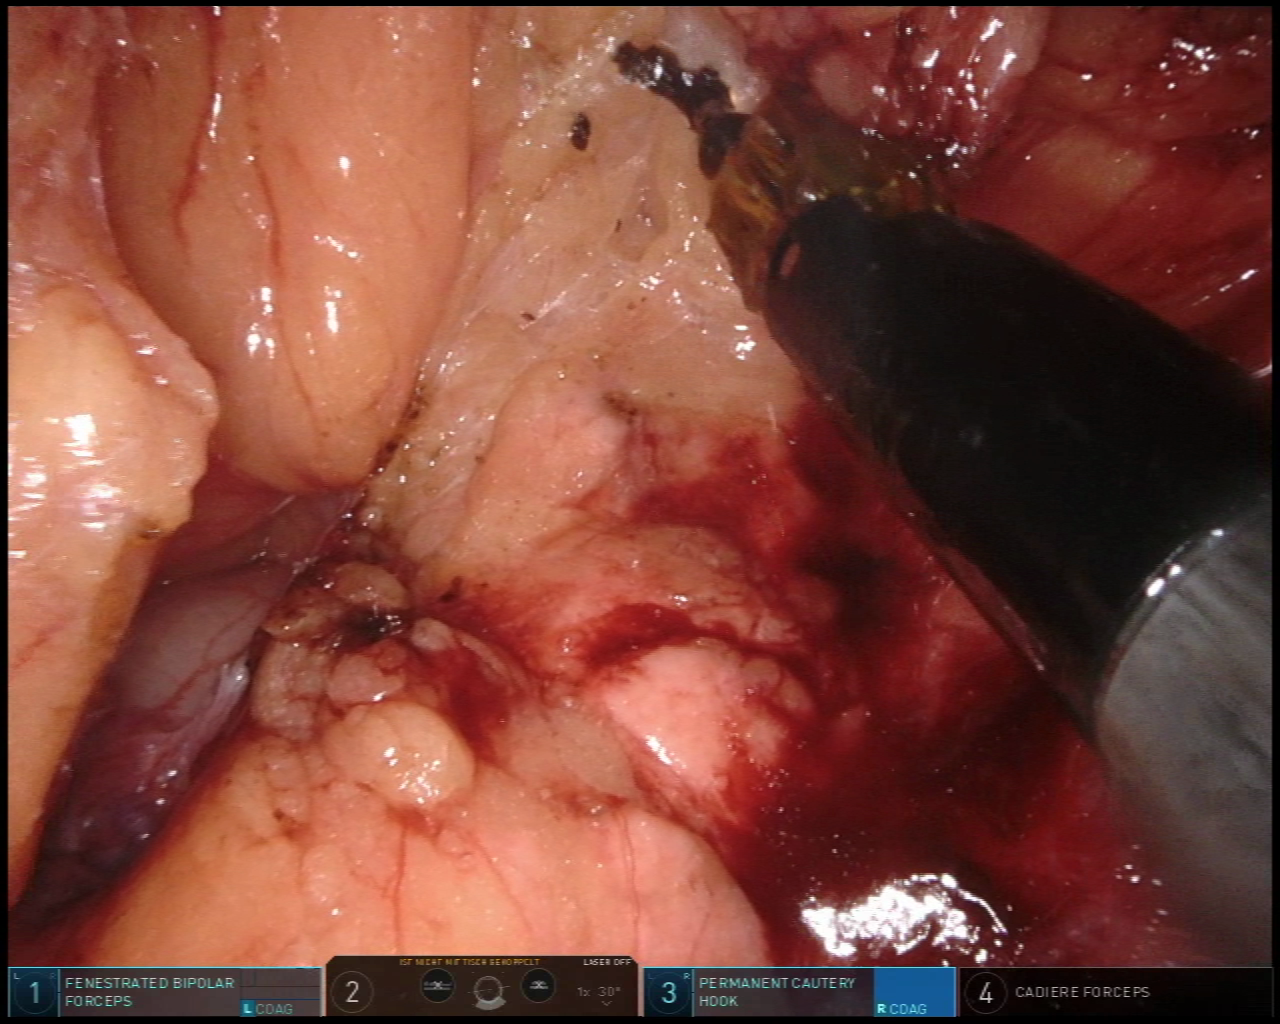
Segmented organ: stomach
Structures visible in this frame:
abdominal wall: no
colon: no
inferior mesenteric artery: no
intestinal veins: no
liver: no
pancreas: yes
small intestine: no
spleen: no
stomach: yes
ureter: no
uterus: no
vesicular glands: no